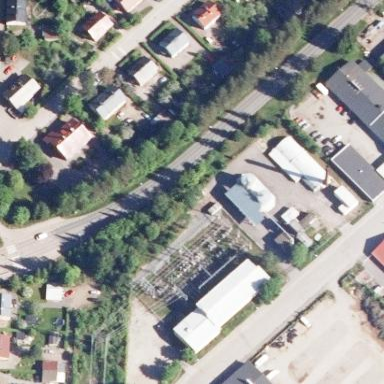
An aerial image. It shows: Power substation.